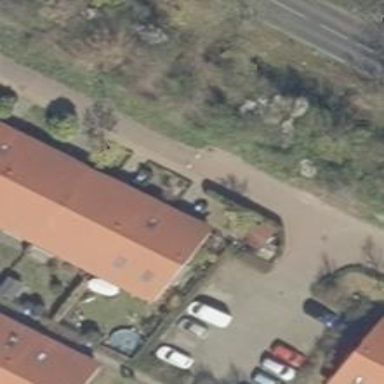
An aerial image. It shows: Footway.